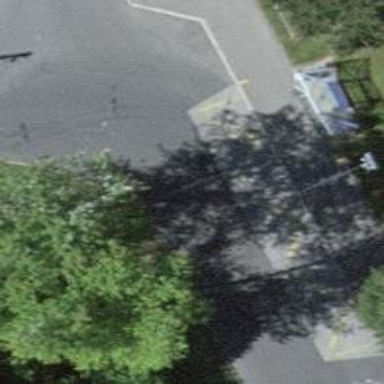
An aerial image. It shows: Trolleybus stop position for public transport.